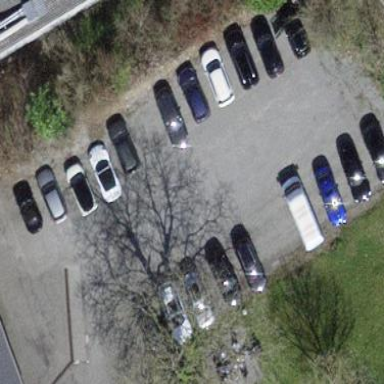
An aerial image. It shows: Parking area with surface.